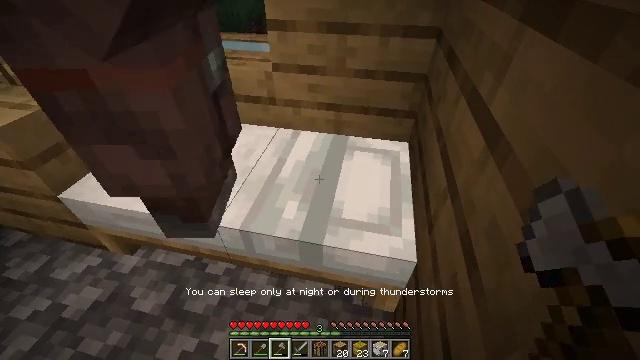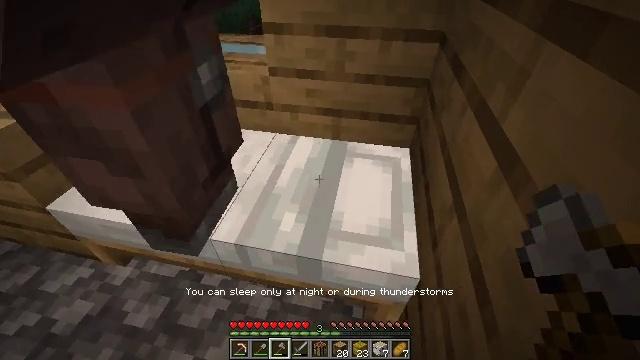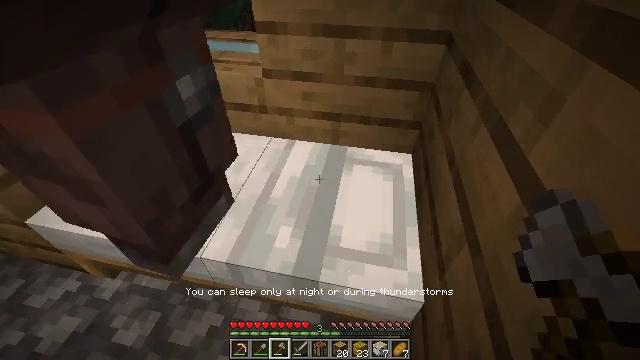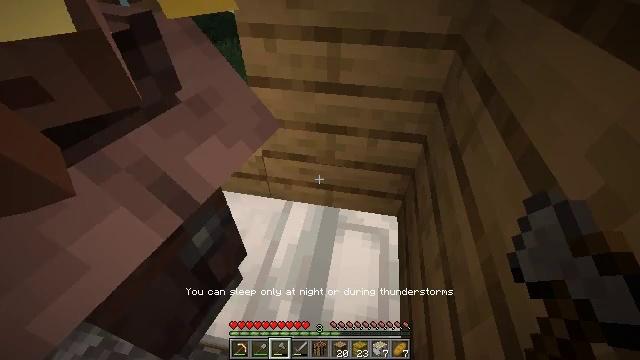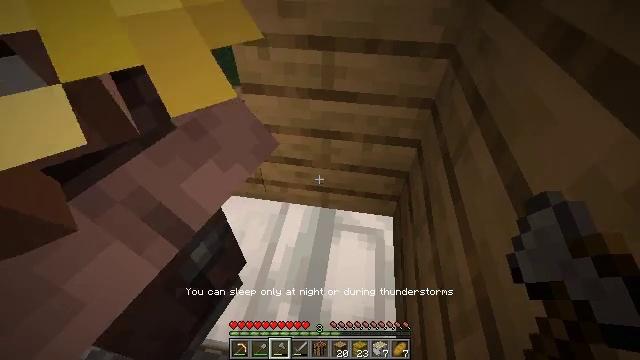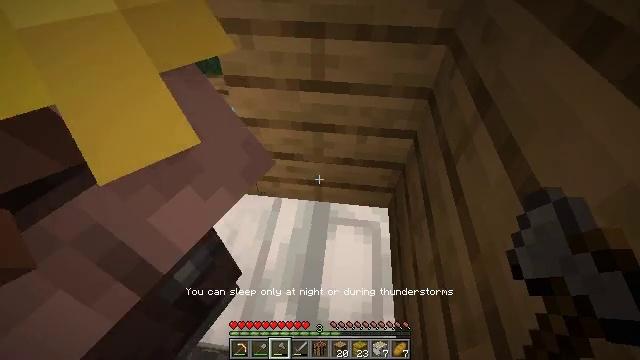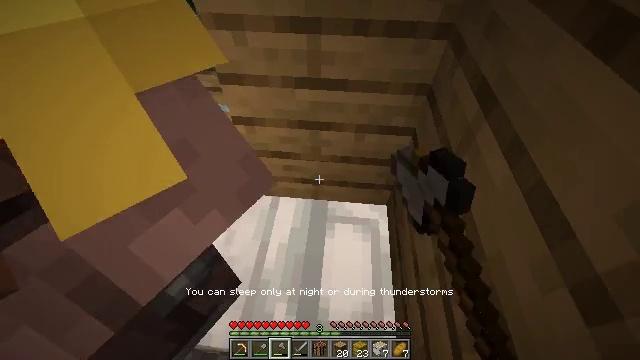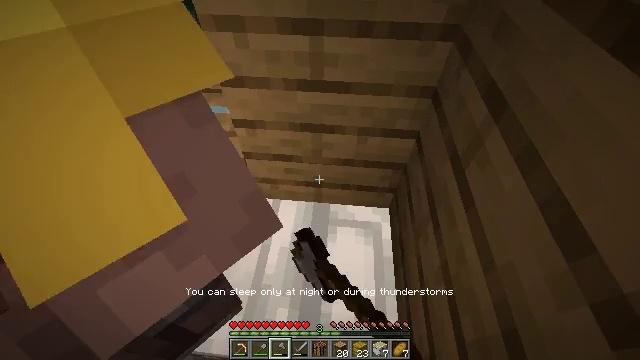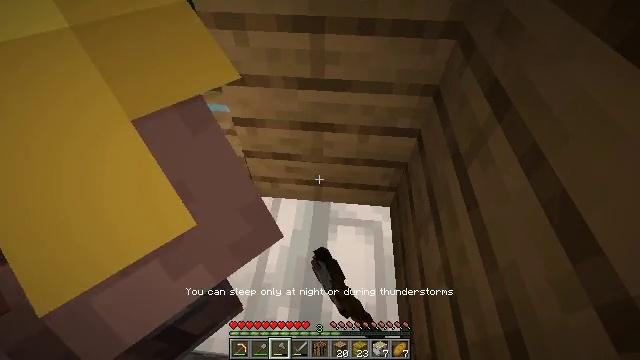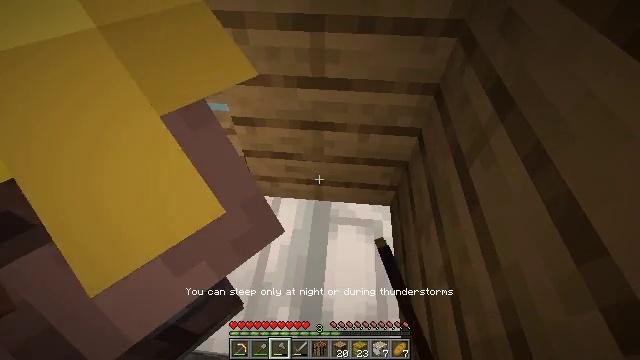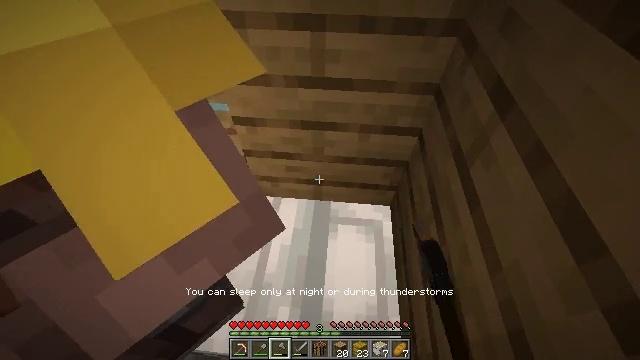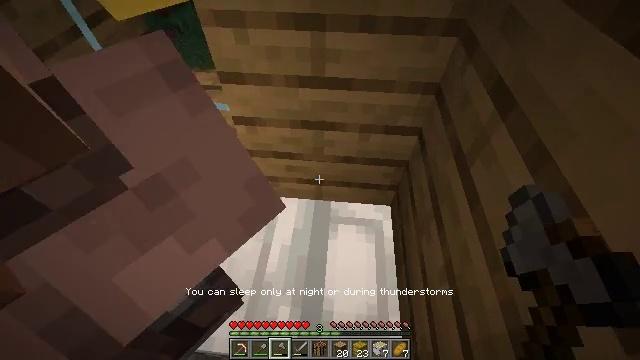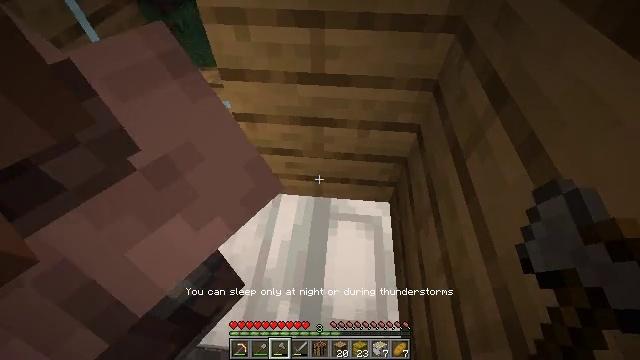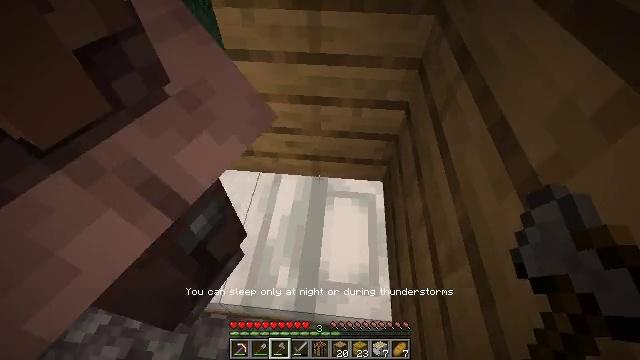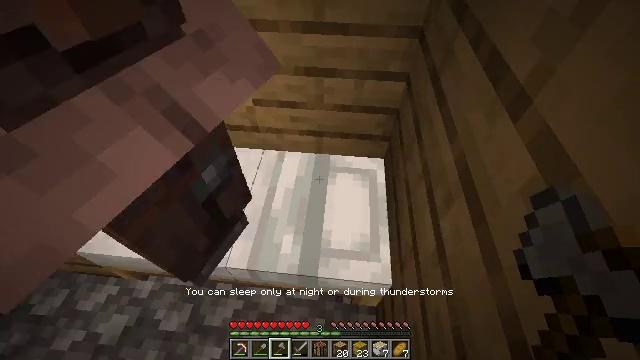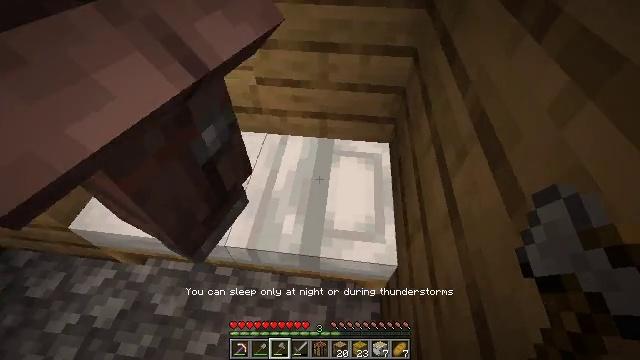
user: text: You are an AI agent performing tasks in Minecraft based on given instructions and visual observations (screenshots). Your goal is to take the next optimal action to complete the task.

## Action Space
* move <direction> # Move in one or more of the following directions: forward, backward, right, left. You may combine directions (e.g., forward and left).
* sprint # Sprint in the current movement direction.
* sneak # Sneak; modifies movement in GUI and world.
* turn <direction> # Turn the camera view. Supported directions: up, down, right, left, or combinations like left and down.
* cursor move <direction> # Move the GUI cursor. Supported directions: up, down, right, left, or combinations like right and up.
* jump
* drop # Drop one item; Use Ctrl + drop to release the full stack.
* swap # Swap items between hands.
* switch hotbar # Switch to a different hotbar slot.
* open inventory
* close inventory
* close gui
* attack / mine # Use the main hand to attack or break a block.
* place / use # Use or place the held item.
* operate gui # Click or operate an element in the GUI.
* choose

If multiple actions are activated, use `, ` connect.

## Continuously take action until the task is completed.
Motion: motion action
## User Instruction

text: Collect the yellow bed from its place.
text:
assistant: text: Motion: move forward, use / place
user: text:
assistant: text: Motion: move forward, turn down, use / place
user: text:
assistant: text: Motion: move forward, turn down
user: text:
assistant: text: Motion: turn right and down
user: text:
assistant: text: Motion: turn right and down
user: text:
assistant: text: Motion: turn right and down, use / place
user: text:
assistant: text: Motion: use / place
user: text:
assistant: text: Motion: use / place
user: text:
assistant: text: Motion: no_op
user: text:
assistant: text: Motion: no_op
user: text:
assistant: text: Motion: no_op
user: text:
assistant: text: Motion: move back, use / place
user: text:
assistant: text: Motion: move back, use / place
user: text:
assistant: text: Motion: move back, use / place
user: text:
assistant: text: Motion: turn up
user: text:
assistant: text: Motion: no_op
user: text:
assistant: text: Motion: no_op
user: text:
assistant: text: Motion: use / place
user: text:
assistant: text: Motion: use / place
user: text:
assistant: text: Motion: turn up, use / place
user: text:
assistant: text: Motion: turn up
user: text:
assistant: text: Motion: no_op
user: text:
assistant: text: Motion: use / place
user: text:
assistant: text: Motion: use / place
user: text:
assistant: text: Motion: use / place
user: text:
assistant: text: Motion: no_op
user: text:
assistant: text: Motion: use / place
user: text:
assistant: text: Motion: use / place
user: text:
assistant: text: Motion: use / place
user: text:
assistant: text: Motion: use / place